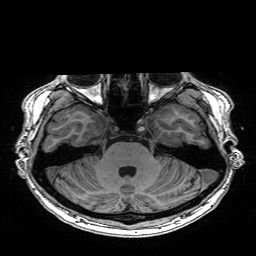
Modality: T1w
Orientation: coronal
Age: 21
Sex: male
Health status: healthy
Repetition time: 2.53 s
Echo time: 0.0034 s